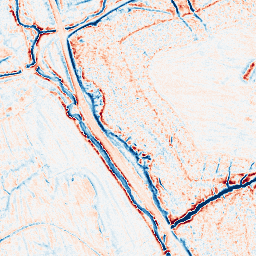
Category: classical
Decomposition family: gaussian_anisotropic
Decomposition parameters: sigma_x: 2
sigma_y: 2
Upsampling method: quadratic
Upsampling parameters: scale: 8
Upsampling scale: 8